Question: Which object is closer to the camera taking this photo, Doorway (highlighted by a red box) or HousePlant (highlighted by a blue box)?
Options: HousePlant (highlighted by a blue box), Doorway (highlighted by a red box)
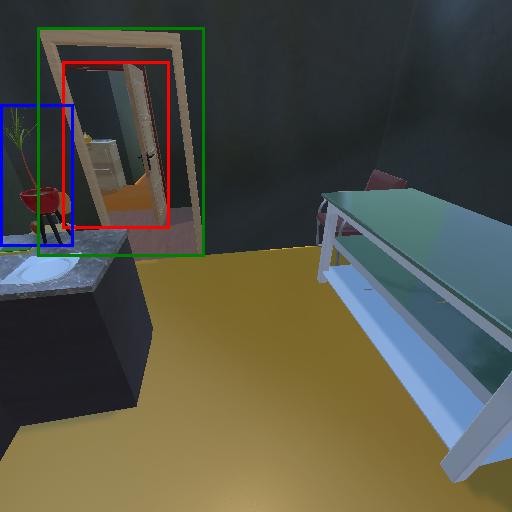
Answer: HousePlant (highlighted by a blue box)